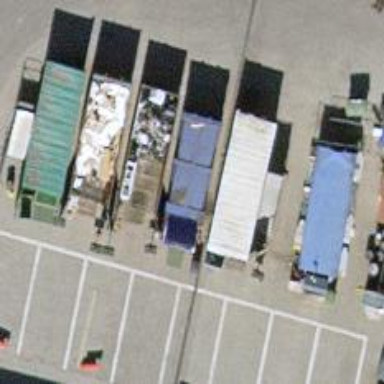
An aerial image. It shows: Recycling container for scrap metal. It is designated as recycling amenity.